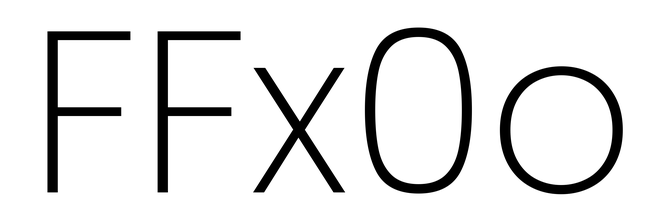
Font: Poppins-ExtraLight